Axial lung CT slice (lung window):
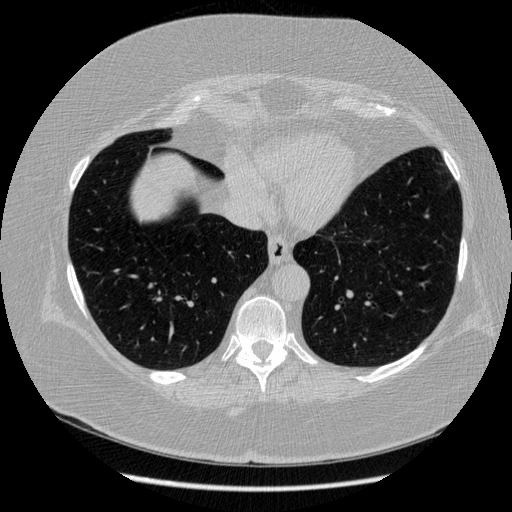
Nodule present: no